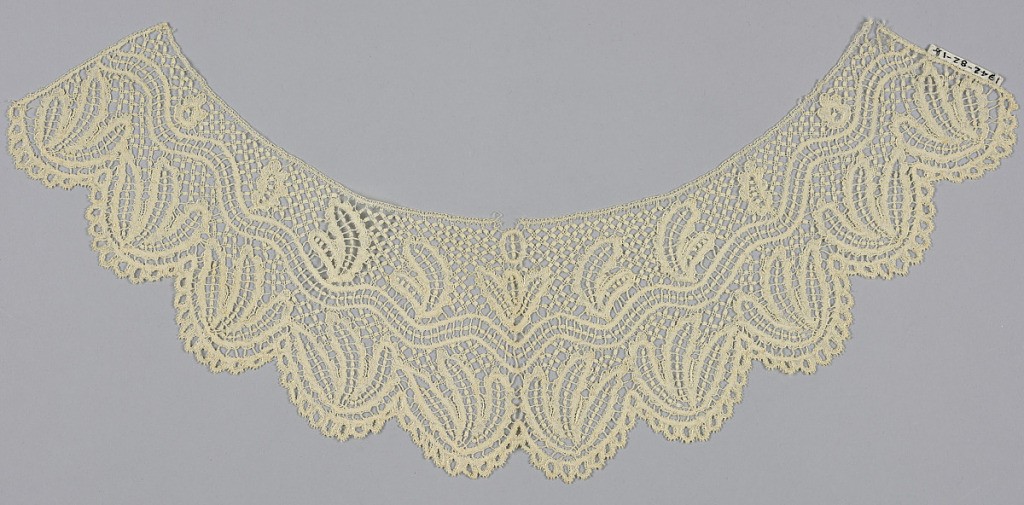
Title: Sleeve ruffles
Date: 19th century
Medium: linen Technique: bobbin lace (Bedfordshire style)
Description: Maybe used as sleeve ruffles.